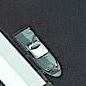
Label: civil